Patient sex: M
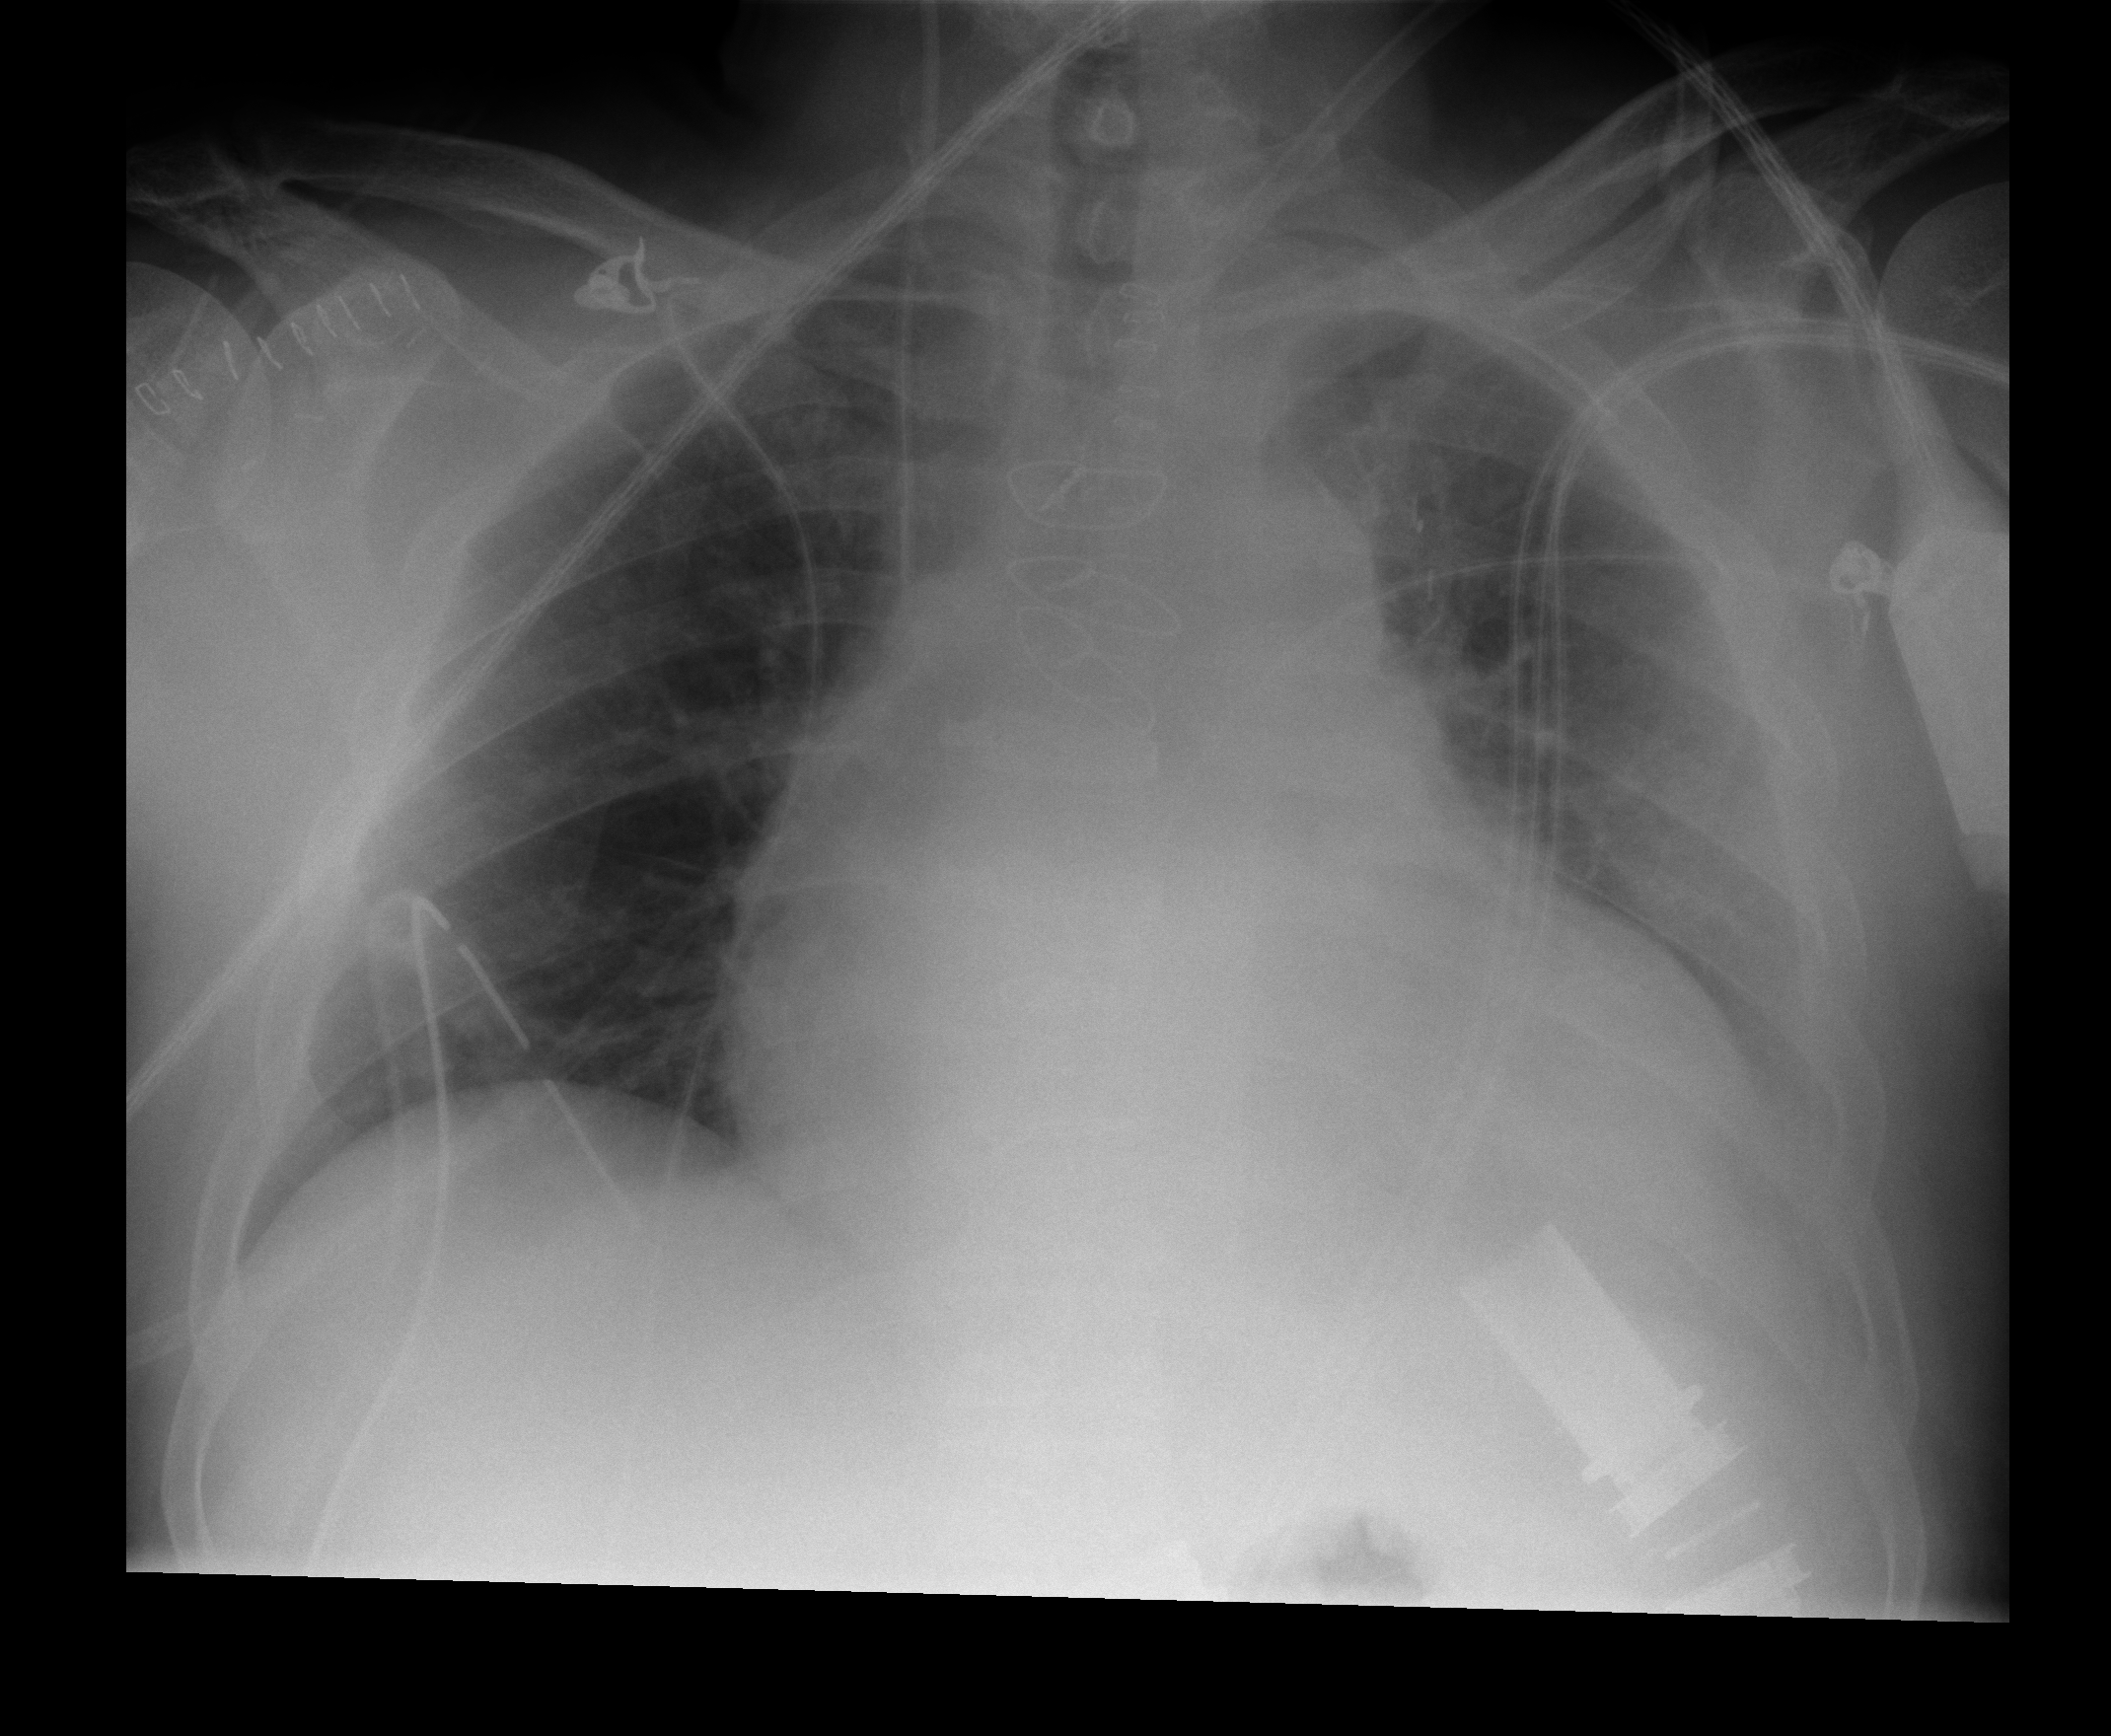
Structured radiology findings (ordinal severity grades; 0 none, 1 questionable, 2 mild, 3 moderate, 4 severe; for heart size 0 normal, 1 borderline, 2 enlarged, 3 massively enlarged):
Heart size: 3
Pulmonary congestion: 1
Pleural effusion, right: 0
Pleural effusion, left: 1
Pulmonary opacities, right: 0
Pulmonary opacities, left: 0
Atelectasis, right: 0
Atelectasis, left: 2